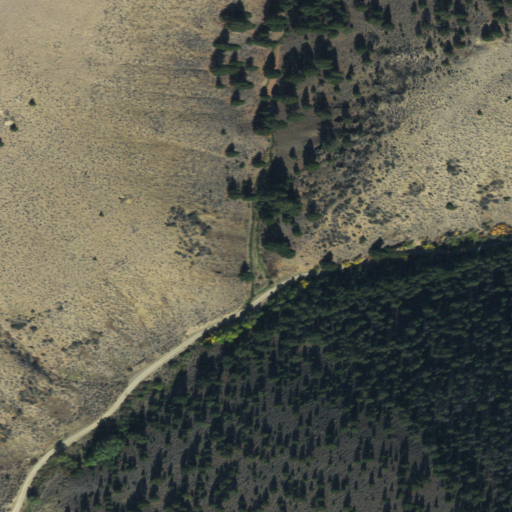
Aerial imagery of valley in Montana named Left Fork Soap Gulch containing evergreen forest, grassland, and shrub